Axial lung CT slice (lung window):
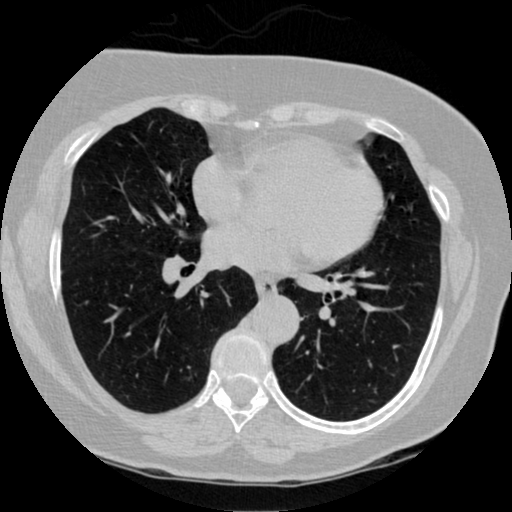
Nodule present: no